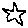
Label: star